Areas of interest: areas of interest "Peking University Shufan Medical Library"
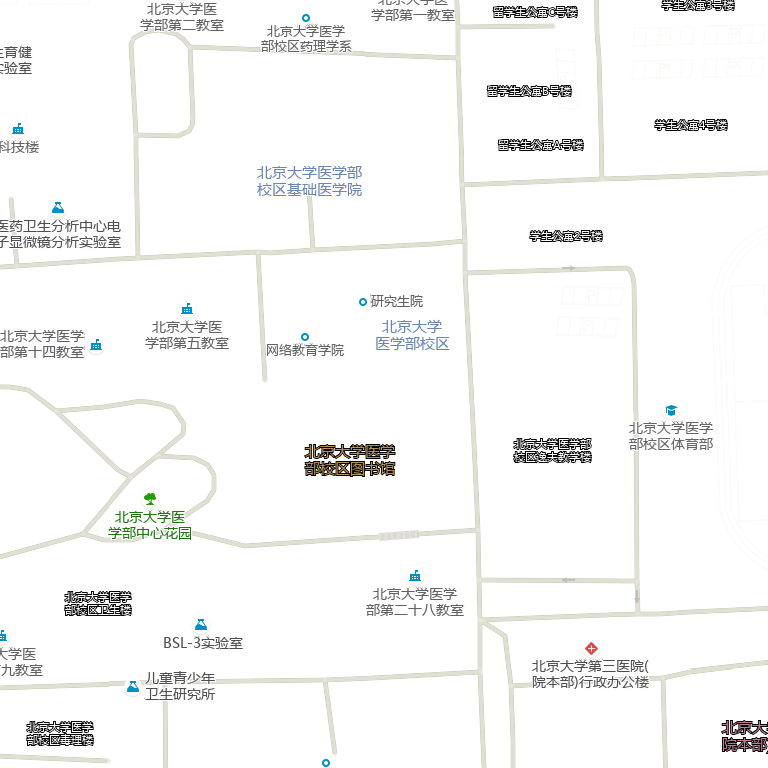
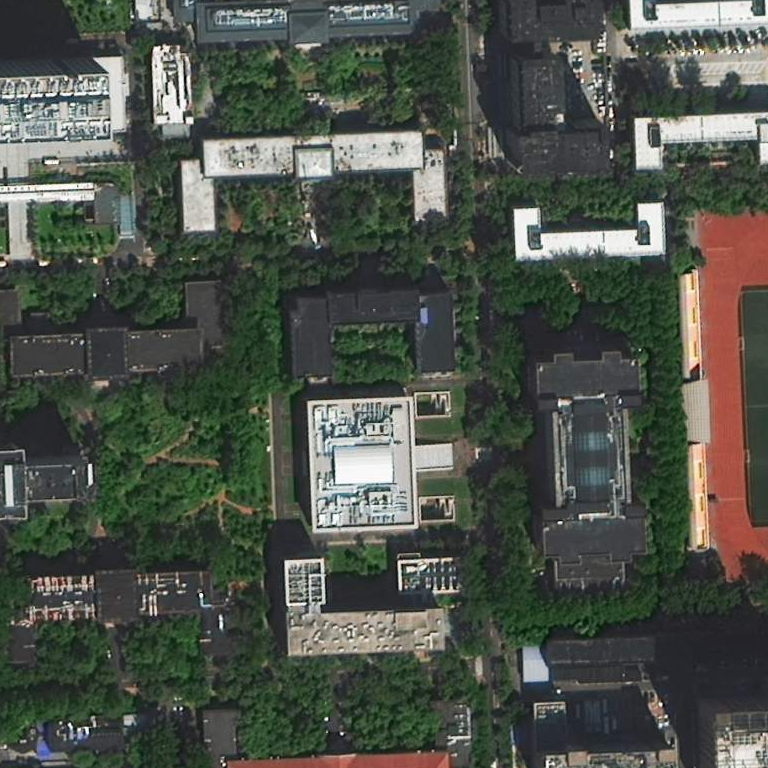